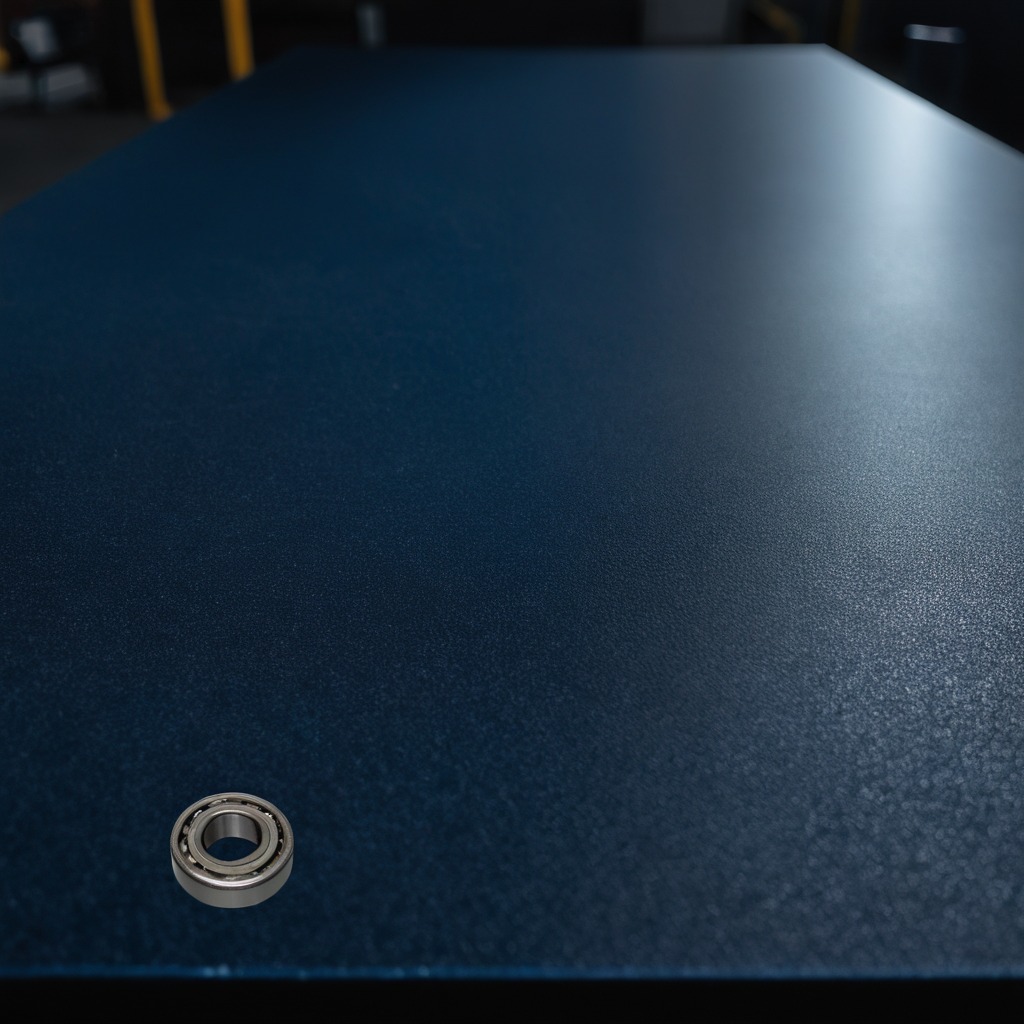
A metal ball bearing lies on the granite tabletop.